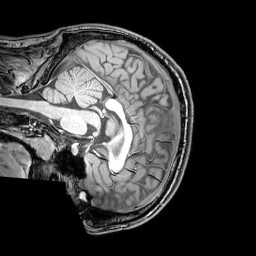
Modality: T1w
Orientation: sagittal
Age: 24
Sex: male
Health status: healthy
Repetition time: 0.081 s
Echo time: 0.037 s